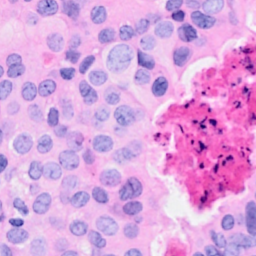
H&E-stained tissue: Breast